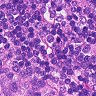
Metastatic tissue present: no